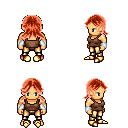
a pixel art fantasy rpg character, male body template, human, tanned skin, brown pirate shirt, gold greaves, red loose hair, white cloth bracers, gold boots, four views (front, back, left, right), 2x2 character sprite sheet, small pixel art, hard edges, no anti-aliasing